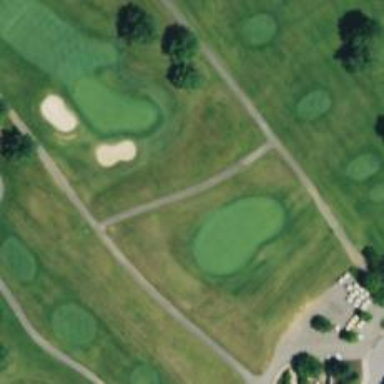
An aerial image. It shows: Path for both road and golf.